問題: AB=ACである鋭角二等辺三角形ABCがあり、その外接円をΩ、外心をOとします。直線BC上に点Dを、3点D、B、Cがこの順に並ぶようにとり、直線ADとΩの交点のうちAでないほうをEとします。さらに、直線EOと直線BCの交点をFとすると、AE:DE=3:4、OE=9、OF=5となりました。このとき線分DFの長さはいくつですか。
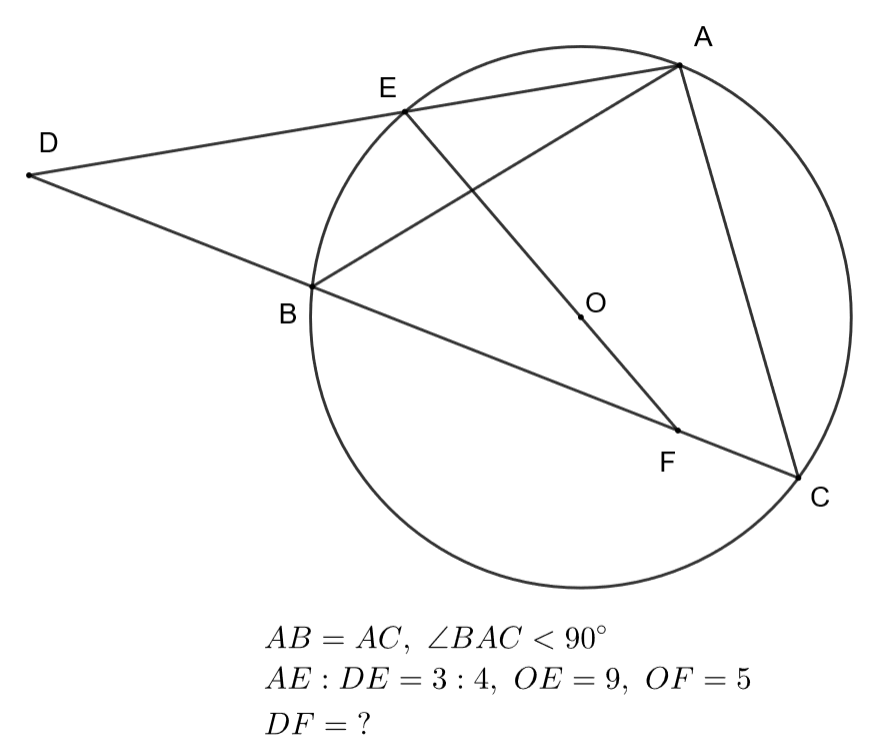
解答: 点D、Eでそれぞれえ直線DCおよびΩに接する円が存在するのでその中心をP、点Pに関して点Eと対称な点をQとすると、PE:EF=DE:EAよりQE=24。したがって、方べきの定理からDF=4√133。
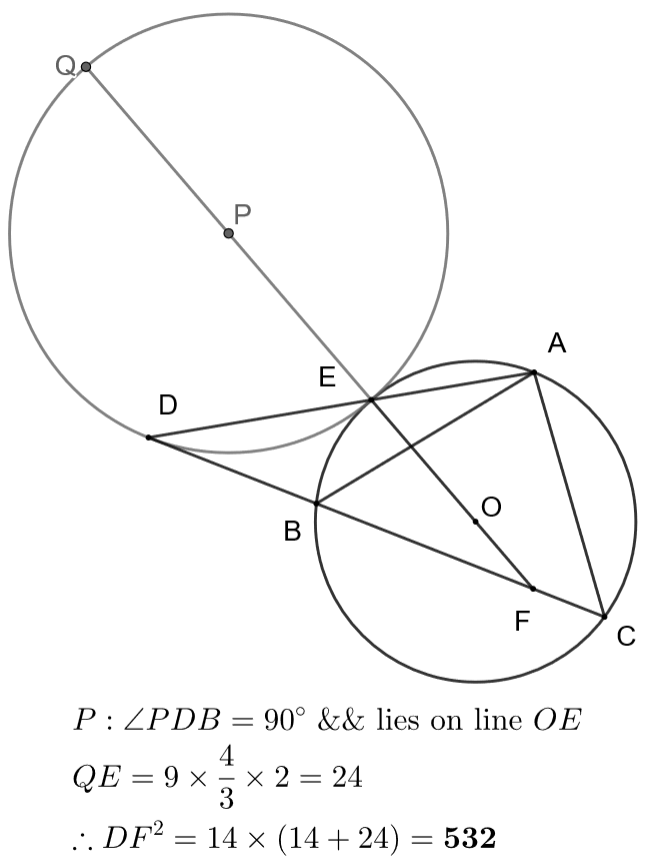
答え: 4√133
タグ: 方べきの定理、有名構図